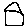
Label: house